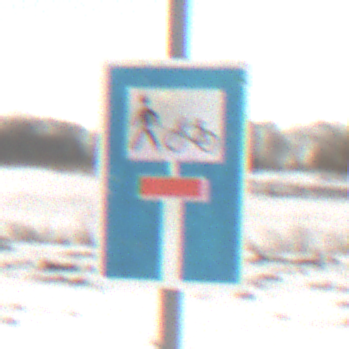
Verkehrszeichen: SackgasseRadverkehrFussgaengerDurchlaessig
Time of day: MorningAfternoon
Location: Outdoor (Nature)
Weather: Overcast
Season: Winter
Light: Natural